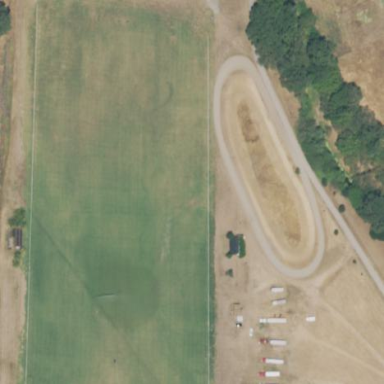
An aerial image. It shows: Polo pitch for leisure land sport.